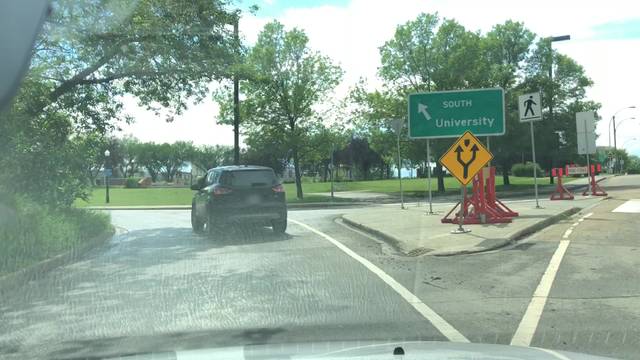
Region: Canada
Coordinates: 53.534, -113.509